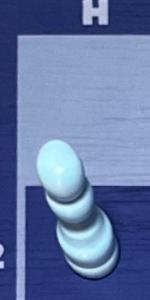
Label: Pawn_White